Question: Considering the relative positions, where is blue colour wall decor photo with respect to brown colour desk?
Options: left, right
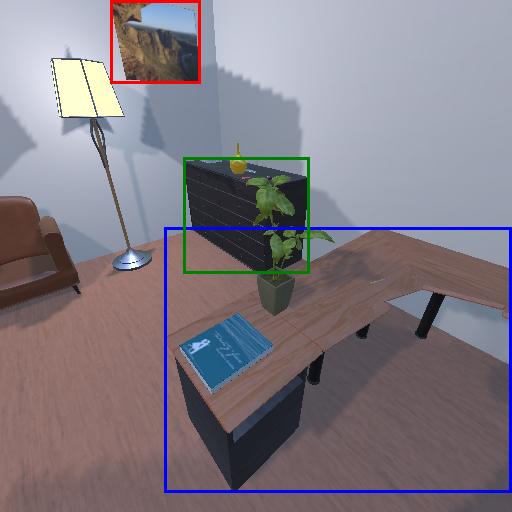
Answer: left